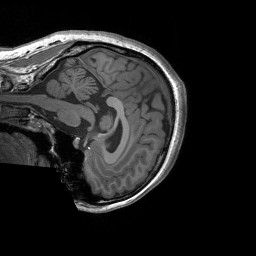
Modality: T1w
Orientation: sagittal
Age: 25
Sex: female
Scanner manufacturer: siemens
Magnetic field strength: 3 T
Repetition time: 1.8 s
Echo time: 0.00252 s